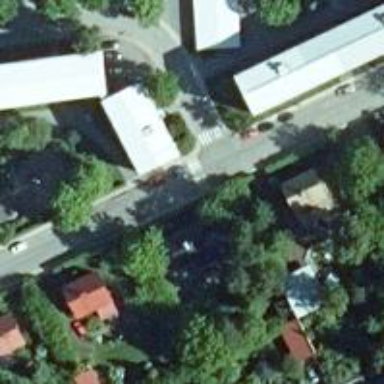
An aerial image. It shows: Asphalt footway with marked crossing.